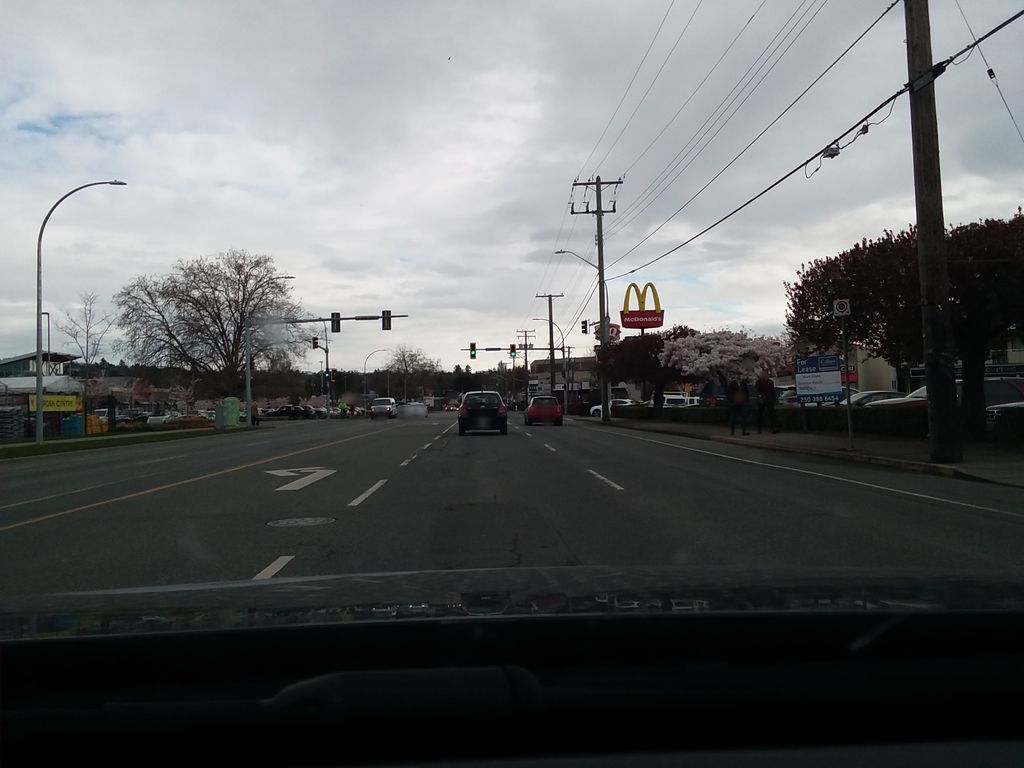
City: victoria